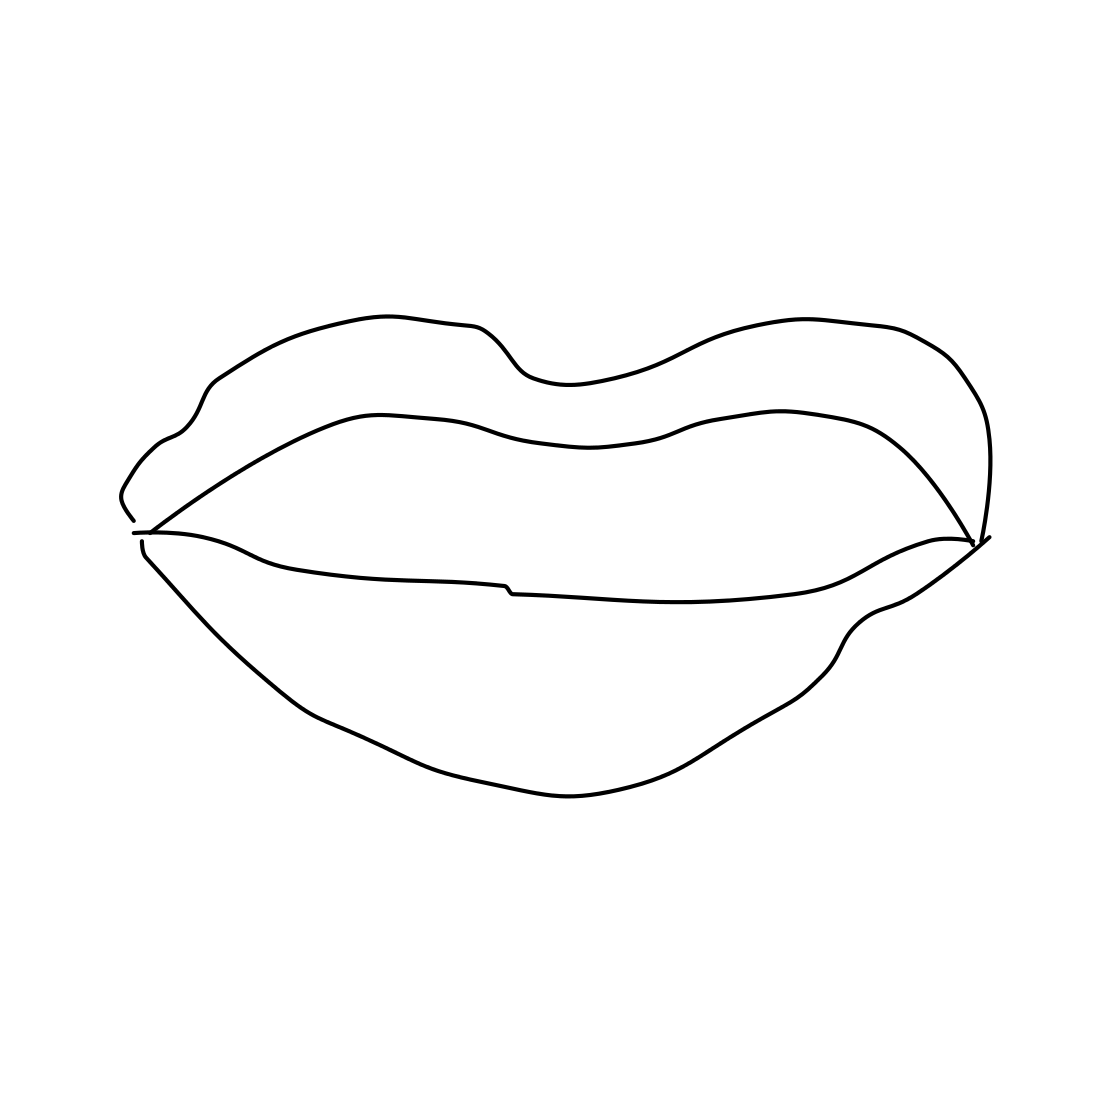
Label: mouth